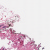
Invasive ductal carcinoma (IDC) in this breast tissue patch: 0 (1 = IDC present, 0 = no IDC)